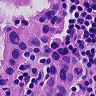
Metastatic tissue present: yes